Question: I have a problem with matplotlib.pyplot.bar in which bars can have only constant width, but I want to make a plot, where bars are located between two points. As we can see in the figure, points have different distances, and I want to fill all the gaps with bars. Sorry if this was asked before, I couldn't find it.

so basically I want to bar of the point I have a width of the distance between 'i' and 'i+1', if that makes any sense.
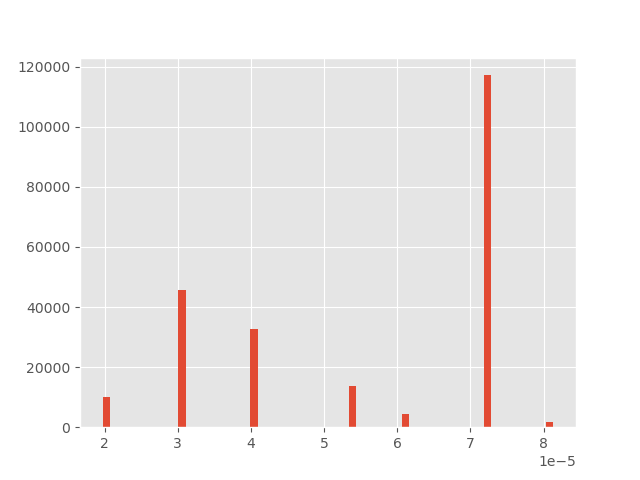
Answer: The following example creates a bar plot with 7 height values and 8 boundaries. The difference between successive boundaries is used as the bar widths. Bars are default aligned with their centers, but when working with uneven widths, 'align='edge'' is needed.
'''
from matplotlib import pyplot as plt
import numpy as np
bounds = np.array([21000, 31000, 41000, 53000, 62000, 73000, 81000, 90000])
heights = np.random.randint(50000, 120000, len(bounds) - 1)
plt.bar(bounds[:-1], heights, width=np.diff(bounds), align='edge', color='crimson', ec='navy')
# plt.xticks(bounds) # to have the boundaries as x ticks
plt.show()
'''
<URL>